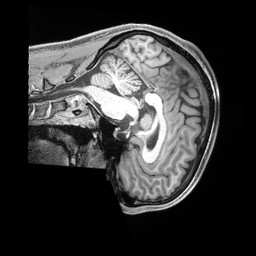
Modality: T1w
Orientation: sagittal
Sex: male
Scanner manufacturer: siemens
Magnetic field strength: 3 T
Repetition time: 2.4 s
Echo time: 0.00222 s